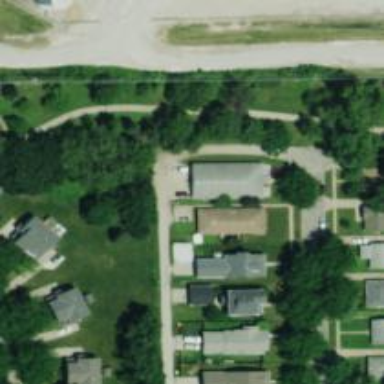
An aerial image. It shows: Alley classified as service road.